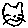
Label: cat